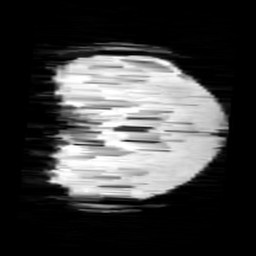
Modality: minIP
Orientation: coronal
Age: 12
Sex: female
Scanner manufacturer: siemens
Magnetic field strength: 3 T
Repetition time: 0.027 s
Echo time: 0.02 s